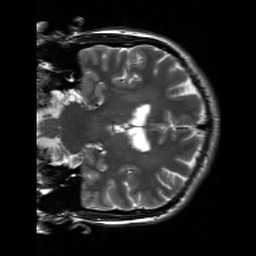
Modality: T2w
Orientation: coronal
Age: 34
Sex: male
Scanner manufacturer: siemens
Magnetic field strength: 3 T
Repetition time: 7 s
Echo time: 0.09 s